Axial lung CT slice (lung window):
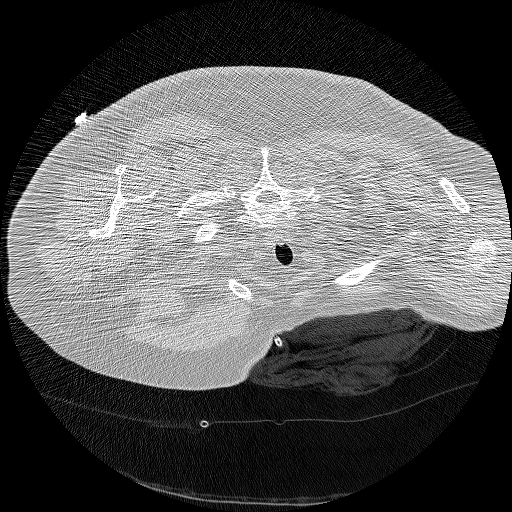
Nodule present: no